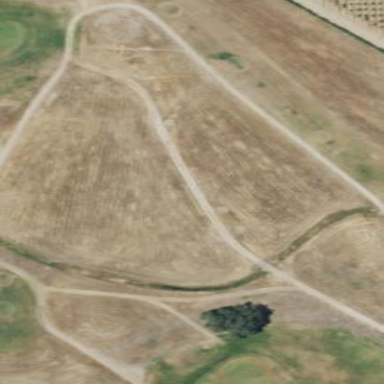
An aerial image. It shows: Grassy area designated as golf tee.